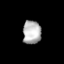
Tissue: lung
Cell type: Others
Senescence score: 0.228
Nuclear area (px): 423
Mean DAPI intensity: 178.255